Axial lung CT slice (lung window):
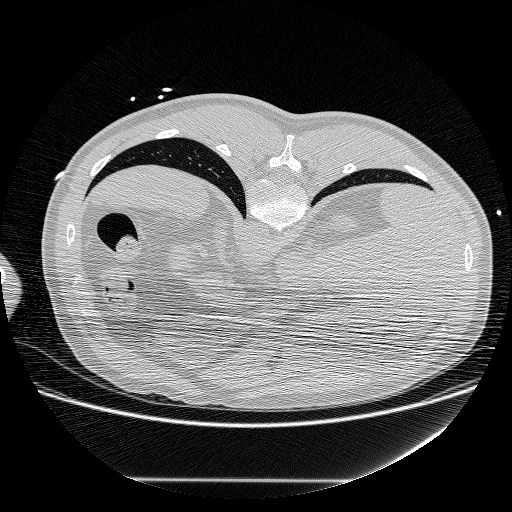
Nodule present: no